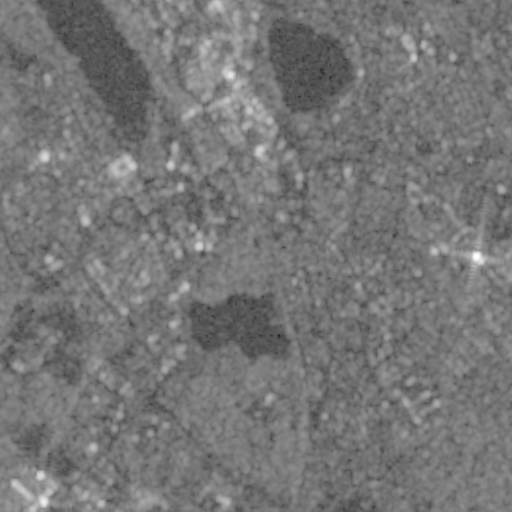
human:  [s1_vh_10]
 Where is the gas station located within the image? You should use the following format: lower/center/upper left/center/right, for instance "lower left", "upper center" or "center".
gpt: The gas station is located in the center of the image.
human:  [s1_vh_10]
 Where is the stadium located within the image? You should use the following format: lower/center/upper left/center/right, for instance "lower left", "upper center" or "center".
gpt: The stadium is located in the lower left of the image.
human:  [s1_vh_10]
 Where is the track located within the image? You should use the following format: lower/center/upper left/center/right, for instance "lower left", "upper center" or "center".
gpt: The track is located in the lower left of the image.
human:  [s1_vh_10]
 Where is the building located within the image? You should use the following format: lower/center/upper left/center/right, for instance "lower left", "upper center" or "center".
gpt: There is no building in the image.

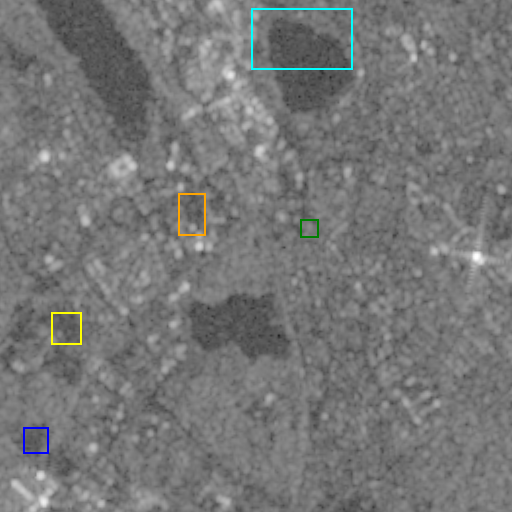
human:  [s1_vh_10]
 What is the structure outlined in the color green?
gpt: The structure outlined in green is a gas station.
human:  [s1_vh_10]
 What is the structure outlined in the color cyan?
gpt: The structure outlined in cyan is a park.
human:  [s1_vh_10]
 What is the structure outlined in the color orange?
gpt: The structure outlined in orange is a parking lot.
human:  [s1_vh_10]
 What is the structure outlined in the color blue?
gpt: The structure outlined in blue is a stadium.
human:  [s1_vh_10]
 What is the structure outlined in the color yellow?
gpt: The structure outlined in yellow is a track.
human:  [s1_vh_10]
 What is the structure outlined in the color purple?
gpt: There is no purple outline.